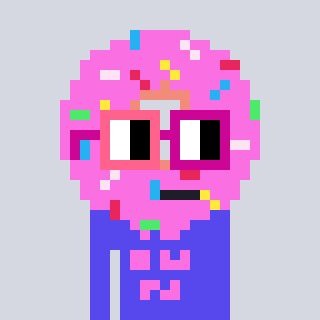
a pixel art character with square pink and red glasses, a doughnut-shaped head and a computerblue-colored body on a cool background